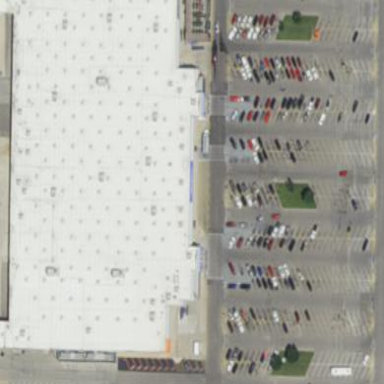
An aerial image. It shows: Parking area.